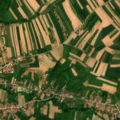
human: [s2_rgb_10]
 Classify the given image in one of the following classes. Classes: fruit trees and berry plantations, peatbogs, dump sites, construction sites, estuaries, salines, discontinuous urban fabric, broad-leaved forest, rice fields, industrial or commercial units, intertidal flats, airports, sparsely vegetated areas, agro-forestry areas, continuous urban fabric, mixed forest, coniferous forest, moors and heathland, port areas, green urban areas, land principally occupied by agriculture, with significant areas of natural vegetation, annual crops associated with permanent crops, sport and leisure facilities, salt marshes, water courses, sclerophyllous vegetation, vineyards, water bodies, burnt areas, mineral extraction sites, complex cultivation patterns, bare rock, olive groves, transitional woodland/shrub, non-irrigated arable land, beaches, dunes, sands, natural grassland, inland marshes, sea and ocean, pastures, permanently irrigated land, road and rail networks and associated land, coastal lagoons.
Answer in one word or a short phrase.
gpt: discontinuous urban fabric, non-irrigated arable land, complex cultivation patterns, land principally occupied by agriculture, with significant areas of natural vegetation